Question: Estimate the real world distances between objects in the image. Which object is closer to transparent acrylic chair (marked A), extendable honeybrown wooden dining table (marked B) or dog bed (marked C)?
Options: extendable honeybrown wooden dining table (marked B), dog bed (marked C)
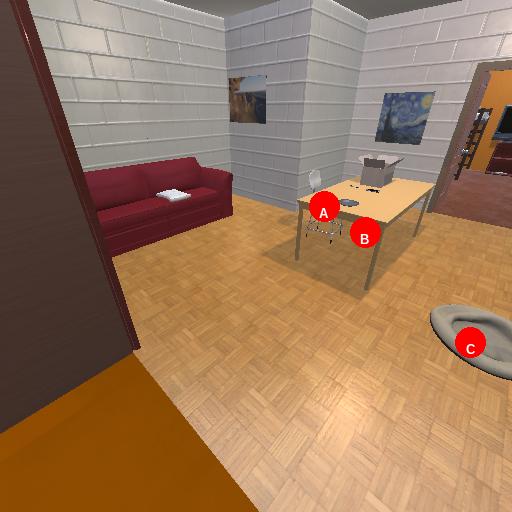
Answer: extendable honeybrown wooden dining table (marked B)